Field crop: maize
Growth stage: 1
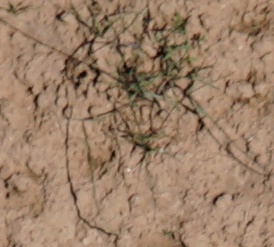
Species: lolium